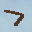
Label: 7